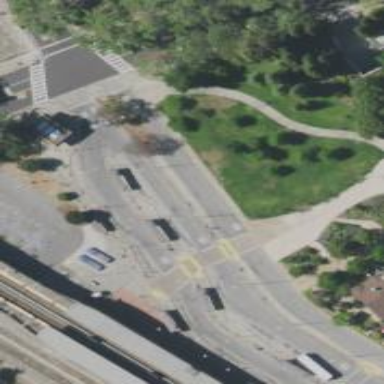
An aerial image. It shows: Busway road.